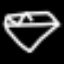
Label: diamond